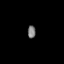
Tissue: prostate
Cell type: T cells
Senescence score: 0.7667
Nuclear area (px): 100
Mean DAPI intensity: 121.15